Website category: book
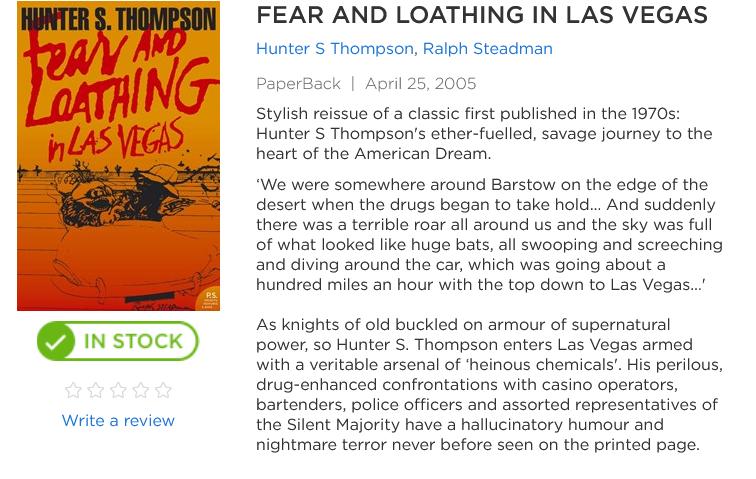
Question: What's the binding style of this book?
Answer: PaperBack

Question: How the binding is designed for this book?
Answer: PaperBack

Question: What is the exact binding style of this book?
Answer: PaperBack

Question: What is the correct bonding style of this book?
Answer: PaperBack

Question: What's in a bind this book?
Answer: PaperBack

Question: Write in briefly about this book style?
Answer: PaperBack

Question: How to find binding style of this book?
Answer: PaperBack

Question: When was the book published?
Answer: April 25, 2005

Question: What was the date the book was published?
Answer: April 25, 2005

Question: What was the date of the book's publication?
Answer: April 25, 2005

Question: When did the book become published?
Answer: April 25, 2005

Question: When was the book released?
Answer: April 25, 2005

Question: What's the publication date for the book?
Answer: April 25, 2005